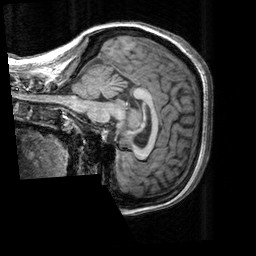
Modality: T1w
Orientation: sagittal
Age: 32
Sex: female
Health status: healthy
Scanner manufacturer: siemens
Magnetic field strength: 3 T
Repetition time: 2.3 s
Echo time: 0.00303 s